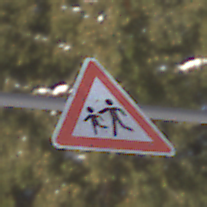
Verkehrszeichen: KinderRechts
Umgebung: Outdoor, Special
Tageszeit: MorningAfternoon
Wetter: Clear
Licht: Natural
Jahreszeit: Winter
Kontrast: HighContrast